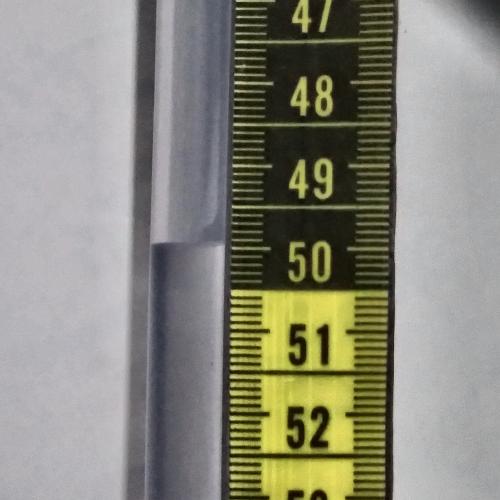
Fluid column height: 49.9 cm